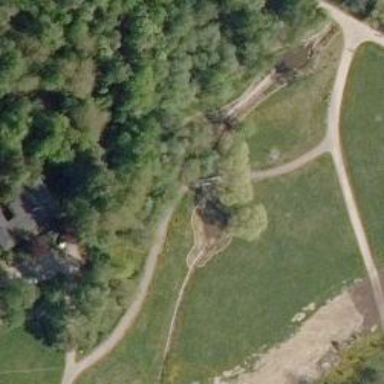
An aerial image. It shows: Footway bridge.